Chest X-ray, PA view. Patient: 41 years old, sex M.
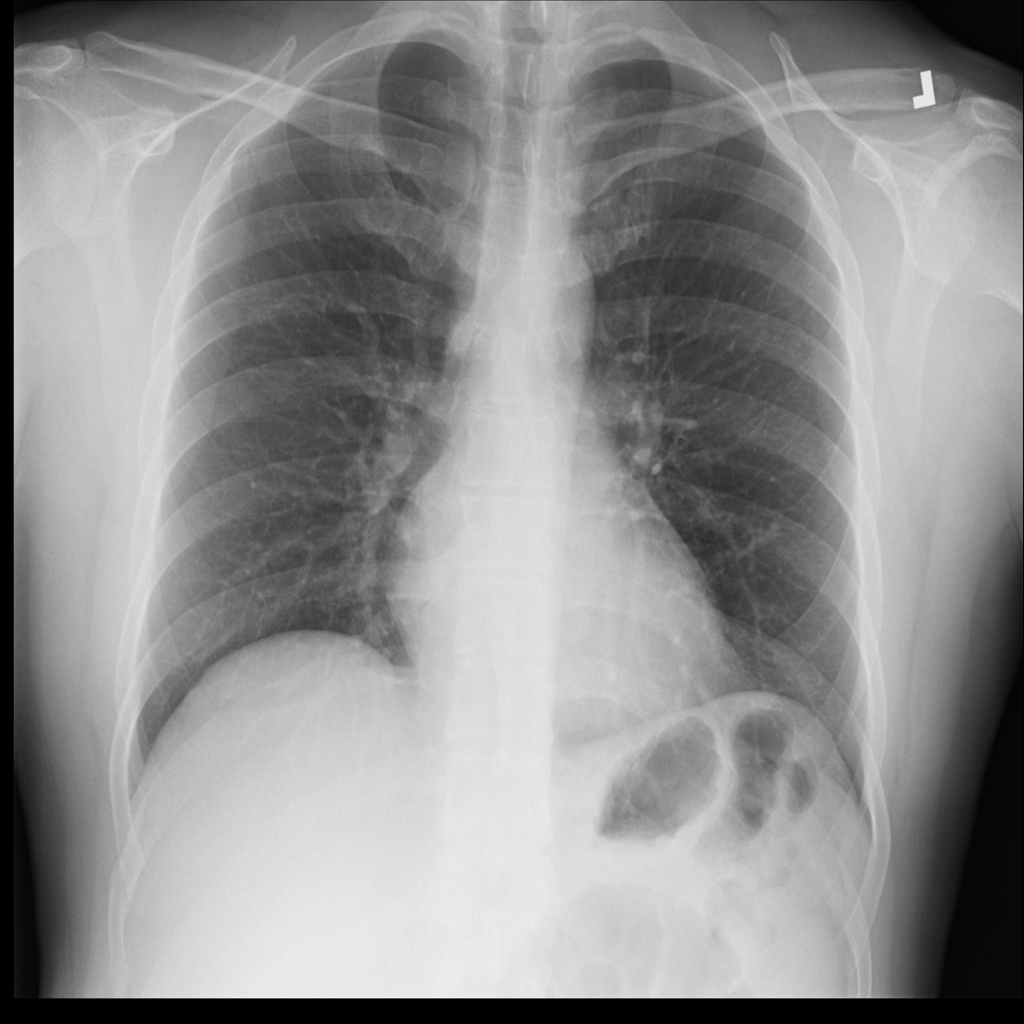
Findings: No Finding